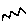
Label: zigzag